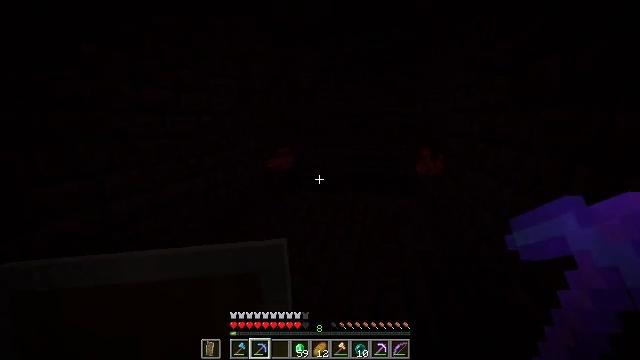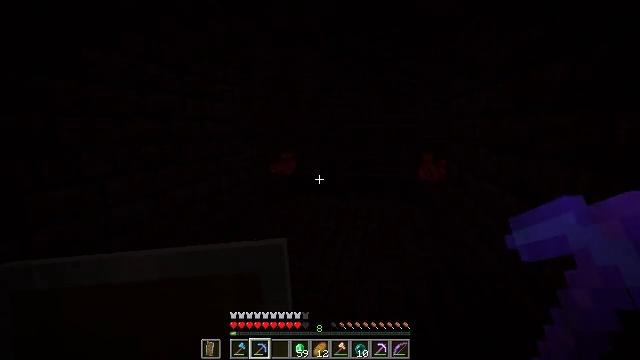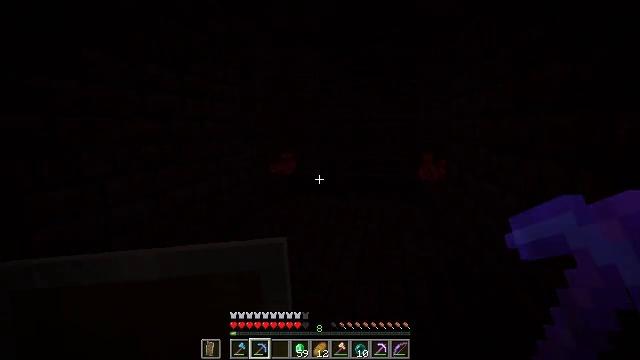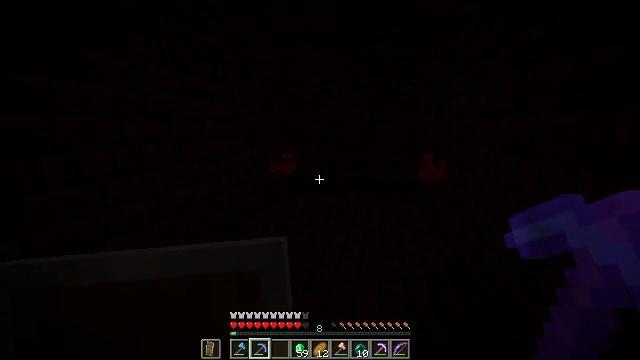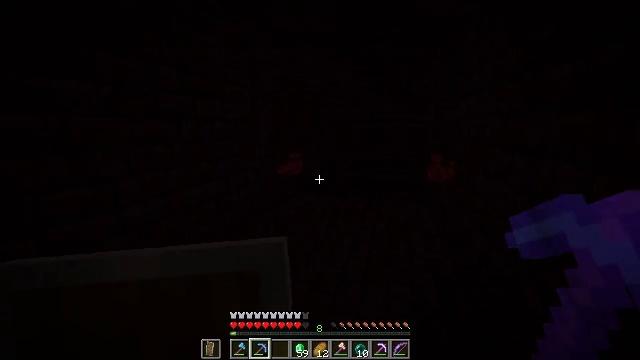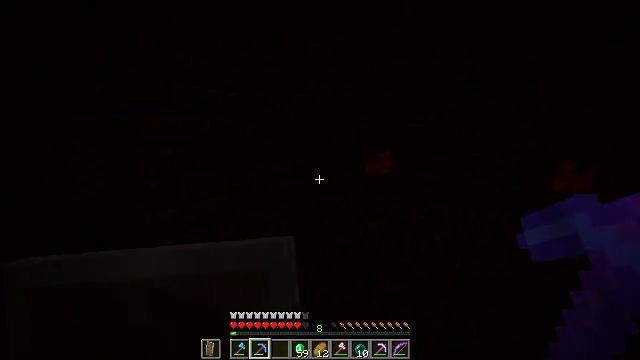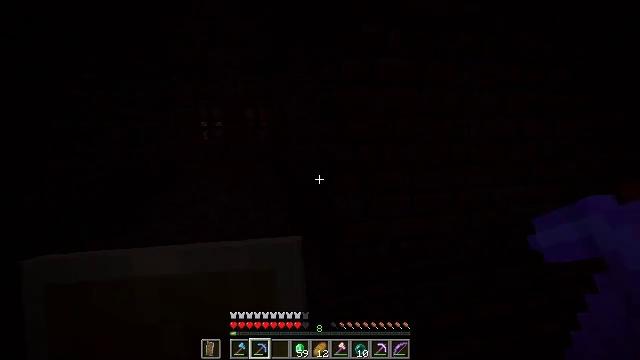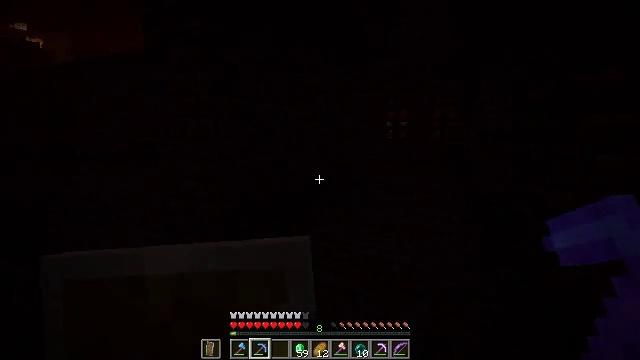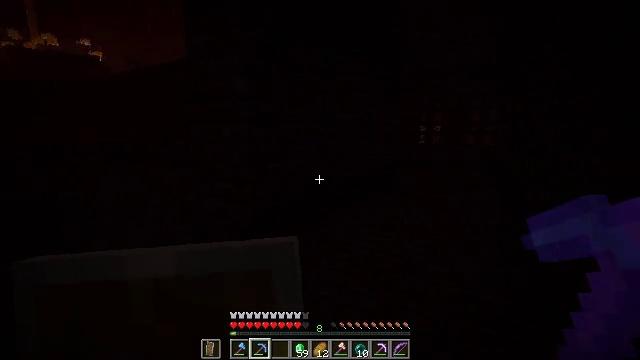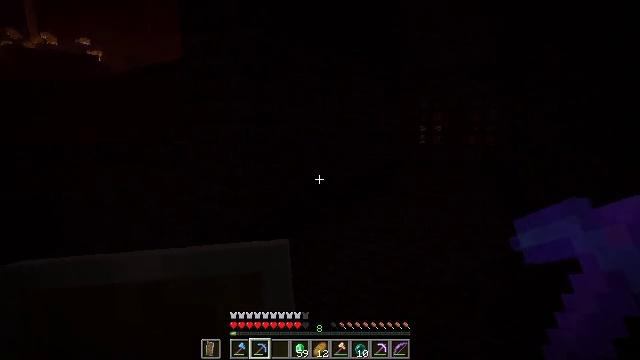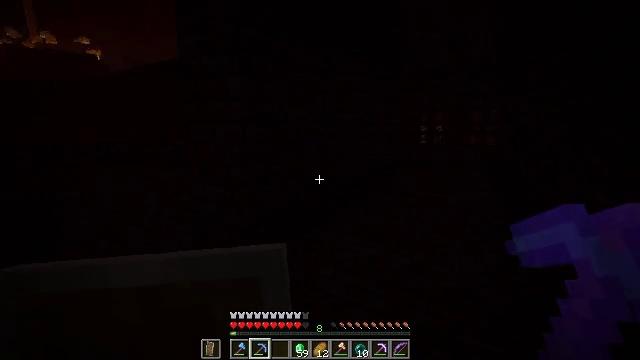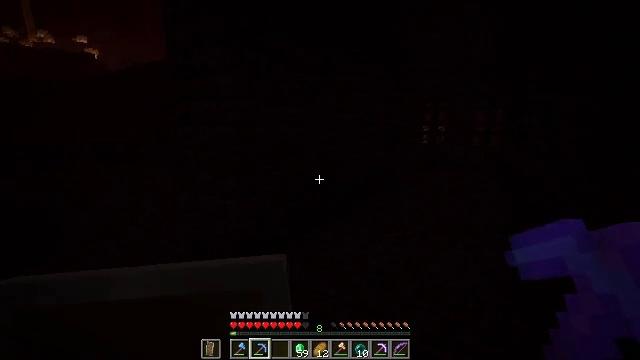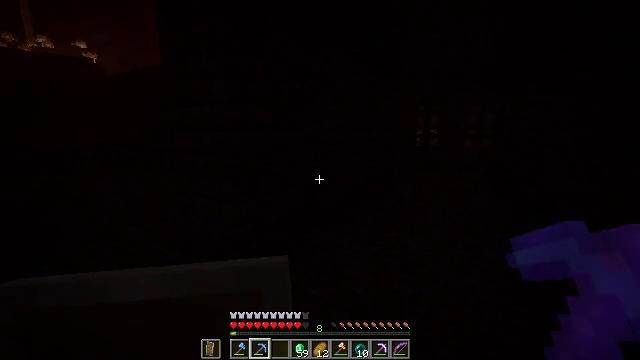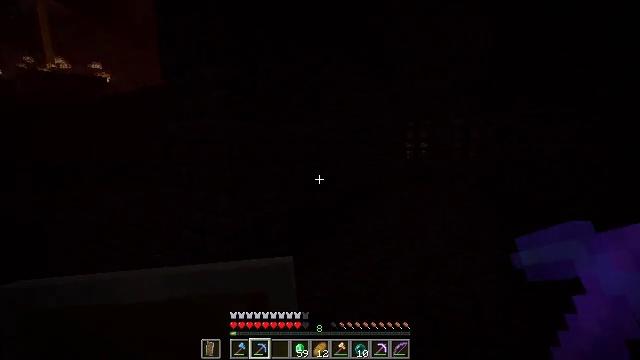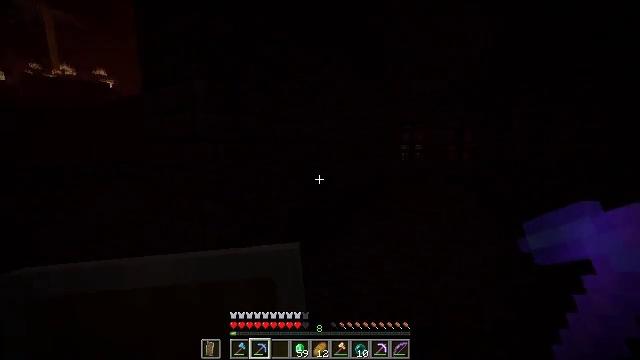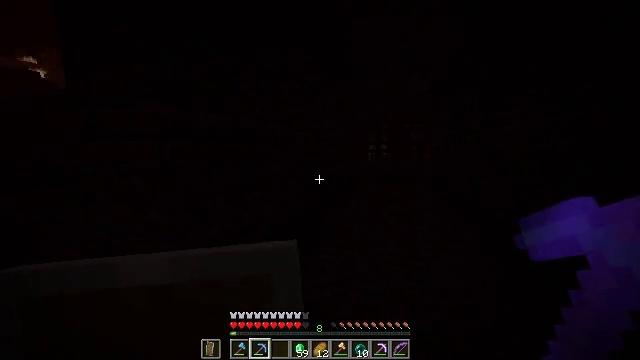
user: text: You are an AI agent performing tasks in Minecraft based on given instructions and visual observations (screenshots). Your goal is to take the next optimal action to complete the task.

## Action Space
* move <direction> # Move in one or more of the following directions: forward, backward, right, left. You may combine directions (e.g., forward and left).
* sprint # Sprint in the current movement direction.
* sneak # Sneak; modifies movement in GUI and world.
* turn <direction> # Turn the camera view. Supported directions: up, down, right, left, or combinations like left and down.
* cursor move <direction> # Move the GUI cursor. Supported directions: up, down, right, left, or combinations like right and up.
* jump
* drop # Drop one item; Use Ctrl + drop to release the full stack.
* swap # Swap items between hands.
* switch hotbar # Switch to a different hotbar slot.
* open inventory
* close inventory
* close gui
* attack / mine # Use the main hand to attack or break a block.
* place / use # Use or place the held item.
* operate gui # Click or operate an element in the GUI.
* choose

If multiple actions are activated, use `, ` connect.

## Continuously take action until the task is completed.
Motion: motion action
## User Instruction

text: Harvest nether wart in the Nether.
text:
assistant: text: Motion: turn up
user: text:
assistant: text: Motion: no_op
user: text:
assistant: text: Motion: no_op
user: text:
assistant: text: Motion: turn left
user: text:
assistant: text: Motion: turn left
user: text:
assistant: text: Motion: turn left
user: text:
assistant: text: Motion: turn left
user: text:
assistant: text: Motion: turn left
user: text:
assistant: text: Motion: move forward
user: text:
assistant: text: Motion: move forward
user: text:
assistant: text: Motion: move forward, sprint
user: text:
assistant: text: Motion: move forward, sprint
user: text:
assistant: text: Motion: move forward, sprint, turn up
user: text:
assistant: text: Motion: move forward, sprint
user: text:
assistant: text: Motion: move forward, sprint, turn right
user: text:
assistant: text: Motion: move forward, sprint, turn right
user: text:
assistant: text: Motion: move forward, sprint, turn right
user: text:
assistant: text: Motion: move forward, turn right
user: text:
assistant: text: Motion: turn right
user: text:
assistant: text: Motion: move right, turn right
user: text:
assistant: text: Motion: move right, turn right and down
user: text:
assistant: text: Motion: move right, turn right and down
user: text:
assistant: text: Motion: move forward and move right, turn right and down
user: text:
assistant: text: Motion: move forward and move right, turn right
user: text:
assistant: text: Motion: move forward and move right, turn right
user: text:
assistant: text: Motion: move forward and move right, turn right
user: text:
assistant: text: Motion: move forward and move right
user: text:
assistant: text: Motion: move forward and move right
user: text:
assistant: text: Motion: move forward, turn right and down
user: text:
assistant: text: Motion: move forward, turn down